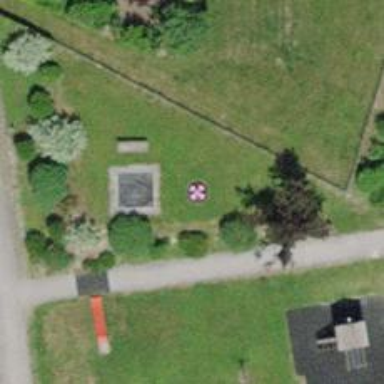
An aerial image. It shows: Springy playground.